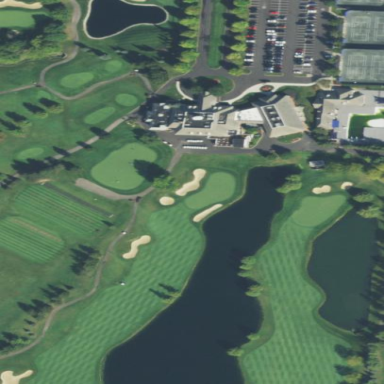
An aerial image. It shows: Pond serving as water hazard on golf course.